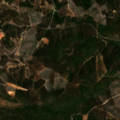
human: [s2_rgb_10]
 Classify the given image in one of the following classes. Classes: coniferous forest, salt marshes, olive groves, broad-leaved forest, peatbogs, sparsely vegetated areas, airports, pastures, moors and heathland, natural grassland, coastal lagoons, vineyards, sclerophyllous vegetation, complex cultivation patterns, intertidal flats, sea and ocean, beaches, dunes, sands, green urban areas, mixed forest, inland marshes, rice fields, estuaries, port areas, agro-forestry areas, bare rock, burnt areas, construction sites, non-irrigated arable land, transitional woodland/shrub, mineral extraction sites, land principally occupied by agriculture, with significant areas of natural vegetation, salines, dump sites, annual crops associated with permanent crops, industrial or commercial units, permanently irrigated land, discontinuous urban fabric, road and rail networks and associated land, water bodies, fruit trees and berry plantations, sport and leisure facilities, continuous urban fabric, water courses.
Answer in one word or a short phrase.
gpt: olive groves, coniferous forest, mixed forest, moors and heathland